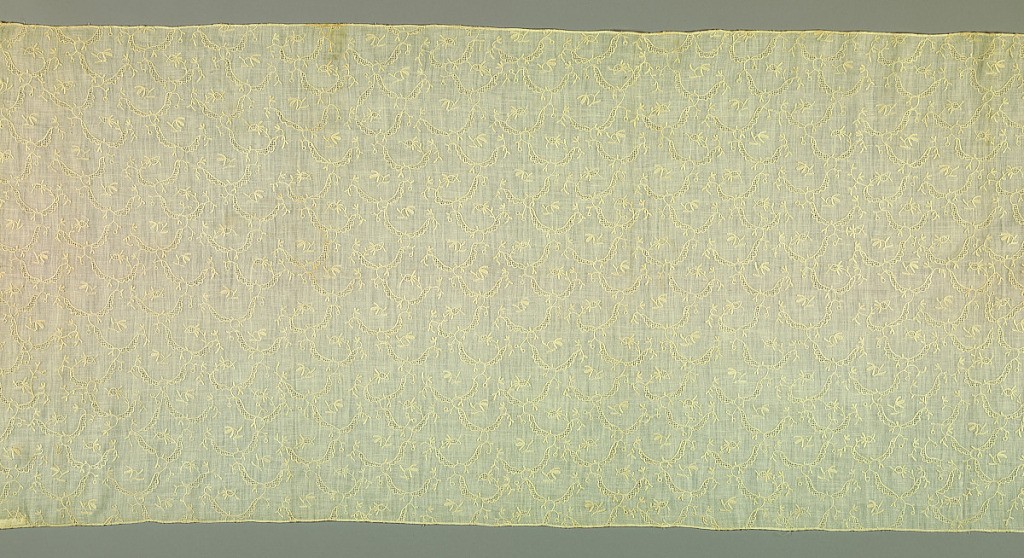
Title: Panel
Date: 19th century
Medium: cotton Technique: deflected element work
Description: Long white panel embroidered in a small allover design of lacy festoons and small flowers. The long festoons have drawn centers.